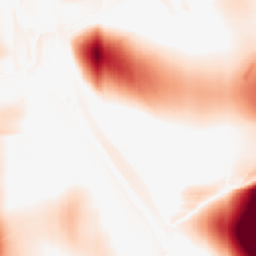
Category: morphological
Decomposition family: rolling_ball
Decomposition parameters: radius: 50
Upsampling method: area
Upsampling parameters: scale: 8
Upsampling scale: 8